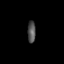
Tissue: prostate
Cell type: Fibroblasts
Senescence score: 0.7113
Nuclear area (px): 172
Mean DAPI intensity: 81.343